Question: I am generating values in Excel 2010, initially putting them into an array, then copying them into a worksheet for use as datalabels for a logarithmix x-axis (actually calling Chart Labeller to do that, but this also happens when i manually apply through Excel). For the most part this works fine without problems. In certain instances, however, some, but not all, of the data labels do not visible show, even though the data in the worksheet is there, manually selecting the data labels shows an invisible label selected.
What I found out, and I think this may be a bug in Excel, when I go to the worksheet, and re-type in the value that is not showing up on the chart, it then shows up on the chart.
Here are my dim's for the array:
'''
Dim chart_labeler_info_x()
'''
Here is how I populate the array:
'''
'Assuming we are going to do the x-axis
ReDim chart_labeler_info_x(1 To x_axis_interval_num, 1 To 3)
For k = 1 To x_axis_interval_num
'Column 1 is the new chart label value, column 2 is the y value of the new series , column 3 is the x value(equivalent to 111...)
'--------------------------------------------------------
chart_labeler_info_x(k, 1) = suf_ize(10 ^ (Log(x_axis.MinimumScale) / Log(10#) + (k - 1)))
chart_labeler_info_x(k, 2) = y_axis.MinimumScale
chart_labeler_info_x(k, 3) = 10 ^ (Log(x_axis.MinimumScale) / Log(10#) + (k - 1))
'--------------------------------------------------------
Next k
'''
Here is how I initialize the range on the worksheet:
'''
Set new_labeler_ws_x_axis = Sheets.Add
new_labeler_ws_x_axis.Name = Chart_for_series & "Eng_Labels_X_Axis"
new_labeler_ws_x_axis.Range("a1:c" & x_axis_interval_num).Value = chart_labeler_info_x
new_labeler_ws_x_axis.Range("a1:c" & x_axis_interval_num).Font.Name = "Arial"
new_labeler_ws_x_axis.Range("a1:c" & x_axis_interval_num).Font.Size = 7
'''
I also create a new series attached to this range:
'''
With ActiveChart.SeriesCollection.NewSeries
.XValues = Sheets(new_labeler_ws_x_axis.Name).Range("C1:C" & x_axis_interval_num)
.Values = Sheets(new_labeler_ws_x_axis.Name).Range("B1:B" & x_axis_interval_num)
.Name = "=""Labeller_x"""
.Border.Color = RGB(0, 0, 0)
.Format.line.Visible = True
End With
'''
The data that is generated in the worksheet looks like this:
'''
1m 100 0.001
10m 100 0.01
100m 100 0.1
1 100 1
10 100 10
100 100 100
1k <PHONE>
'''
Column 1 has the values that will be used as the new data labels. Column 2 is the y-value, Column 3 is the actual x-value. (I can attach the worksheet if that helps.)
Here is an image of what I am talking about:

You notice that the 1k data label that should be there, is not visible.
I can make the 1k data label appear one of two ways:
1. Extend the maximum value for the series, in this case to 10,000 (10k) in which case the 1k label shows.
2. Manually go to the worksheet, select the cell that has the 1000 value, re-enter the value 1000 and press return, the data label then shows up as 1k.
Some other interesting anomalies, when the maximum value is 100, the data label for 100 disappears also. As the maximum value is increased beyond 1000, there seems to be no problems the data labels all show themselves.
I have tried changing the number format, which general, to number, with two decimal places, no luck. Changing to text and back, no luck.
I think this is a bug, but haven't found in info, can any of the experts out there shine some light on this?
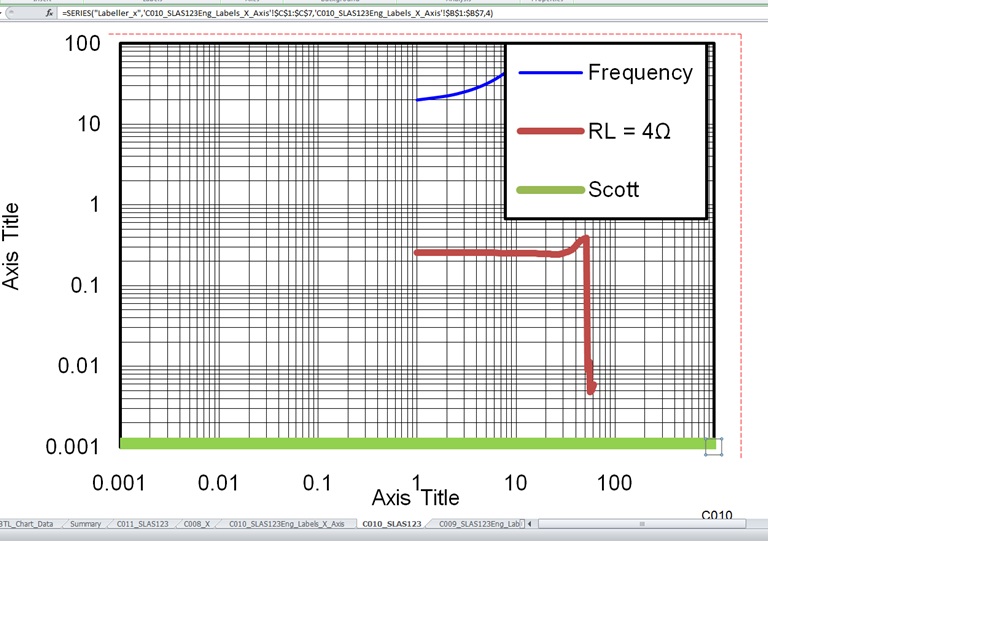
Answer: I found a solution, while somewhat of a hack, i think it underlines what the problem may actually be, and maybe someone can suggest a more elegant solution.
I added the last line of this code block:
'''
chart_labeler_info_x(k, 1) = suf_ize(10 ^ (Log(x_axis.MinimumScale) / Log(10#) + (k - 1)))
chart_labeler_info_x(k, 2) = y_axis.MinimumScale
chart_labeler_info_x(k, 3) = 10# ^ (Log(x_axis.MinimumScale) / Log(10#) + (k - 1#))
'This line did the trick
If chart_labeler_info_x(k, 3) >= 1 Then chart_labeler_info_x(k, 3) = Round(chart_labeler_info_x(k, 3), 0)
'''
As i said previously, we had found that manually updating the value in the cell, caused the labels to be visible. We tried applying the Round function to the value in the cell, and that worked, so i put it as a check in the code, for values of 1 and higher.
It appears that, even though the cell value shown is 1000, internally, it must not be. (I checked .value and .value2, they both reported 1000.) The bug i think lies in this happening SOMETIMES. If the maximum value of the series is increased, the 1k label appears, even though it it the same math being used to generate the values.
Maybe someone can explain why this is happening and offer a more elegant solution!
Thanks,
Russ